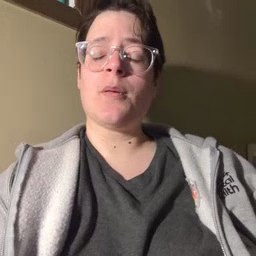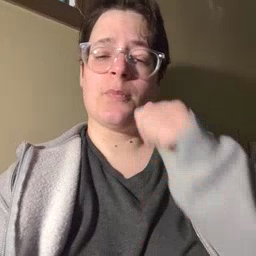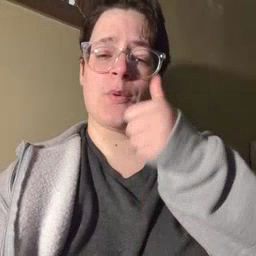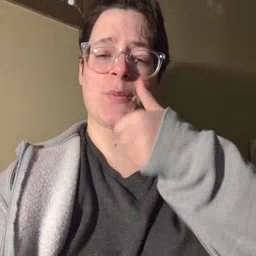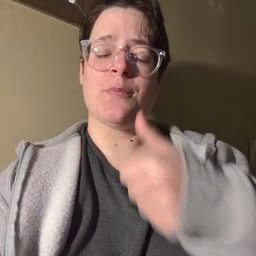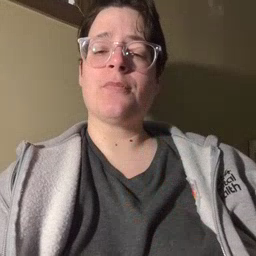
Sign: tomorrow